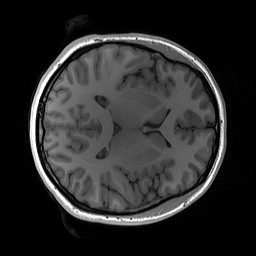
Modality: T1w
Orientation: axial